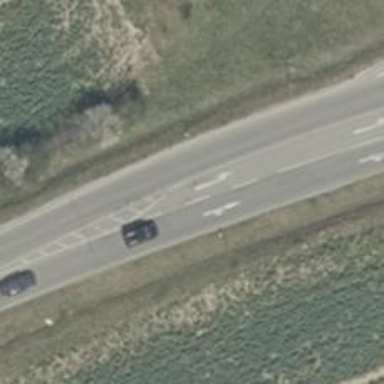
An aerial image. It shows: Secondary motorway with asphalt surface.